Brain MRI, t2w sequence, axial 2D slice.
Patient: age 33, sex F, weight 78 kg, height 1.78 m
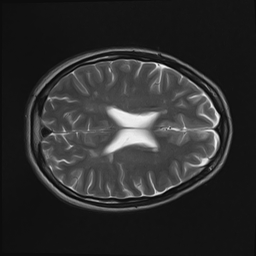